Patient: sex F, age 58
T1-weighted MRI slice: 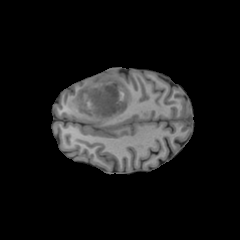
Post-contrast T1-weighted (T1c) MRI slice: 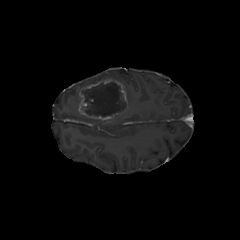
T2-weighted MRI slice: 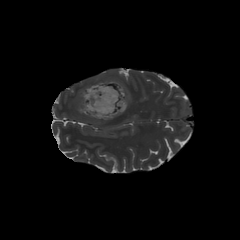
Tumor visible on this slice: yes
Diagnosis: Glioblastoma, IDH-wildtype
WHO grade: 4